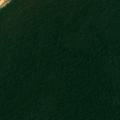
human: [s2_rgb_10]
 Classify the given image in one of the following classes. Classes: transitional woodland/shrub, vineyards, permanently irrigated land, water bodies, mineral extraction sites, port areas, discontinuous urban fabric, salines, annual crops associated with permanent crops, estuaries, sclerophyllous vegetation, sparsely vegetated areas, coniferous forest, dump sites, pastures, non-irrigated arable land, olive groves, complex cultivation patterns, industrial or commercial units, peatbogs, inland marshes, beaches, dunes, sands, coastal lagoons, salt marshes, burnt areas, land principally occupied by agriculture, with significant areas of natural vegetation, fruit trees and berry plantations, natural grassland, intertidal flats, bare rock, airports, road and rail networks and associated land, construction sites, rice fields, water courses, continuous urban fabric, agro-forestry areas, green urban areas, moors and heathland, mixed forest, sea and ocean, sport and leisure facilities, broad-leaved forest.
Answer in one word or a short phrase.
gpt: land principally occupied by agriculture, with significant areas of natural vegetation, sea and ocean